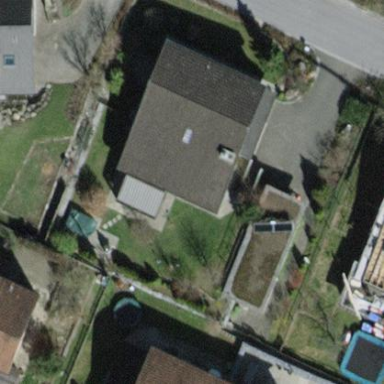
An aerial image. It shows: Simple and straightforward house.